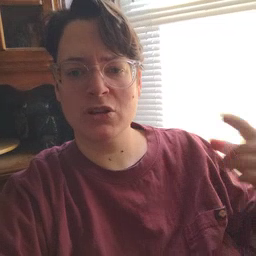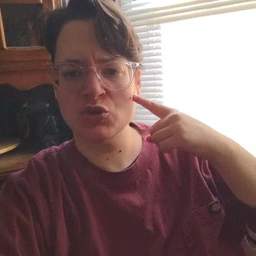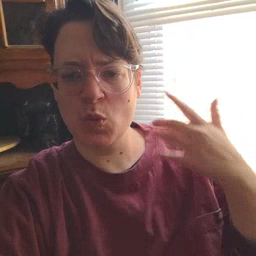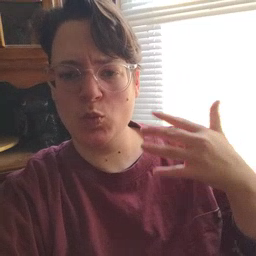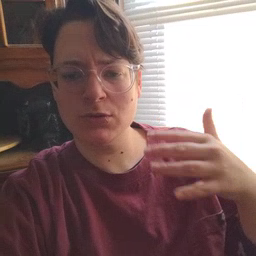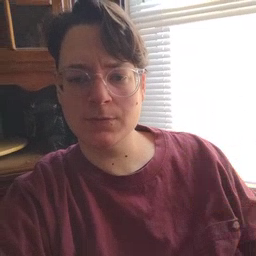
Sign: noisy